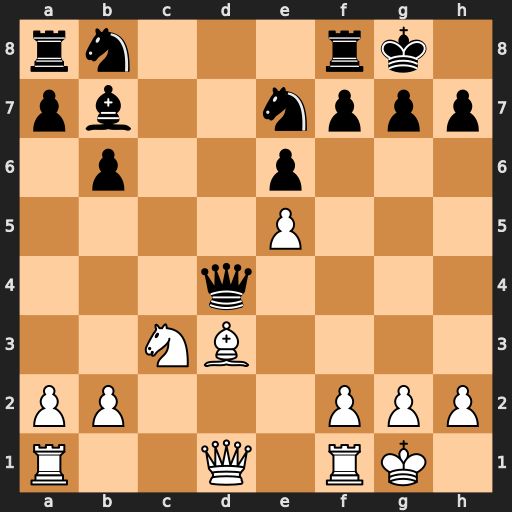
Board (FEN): rn3rk1/pb2nppp/1p2p3/4P3/3q4/2NB4/PP3PPP/R2Q1RK1
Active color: w
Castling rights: -
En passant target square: -
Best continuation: Bxh7+ Kxh7 Qxd4